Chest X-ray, AP view. Patient: 61 years old, sex M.
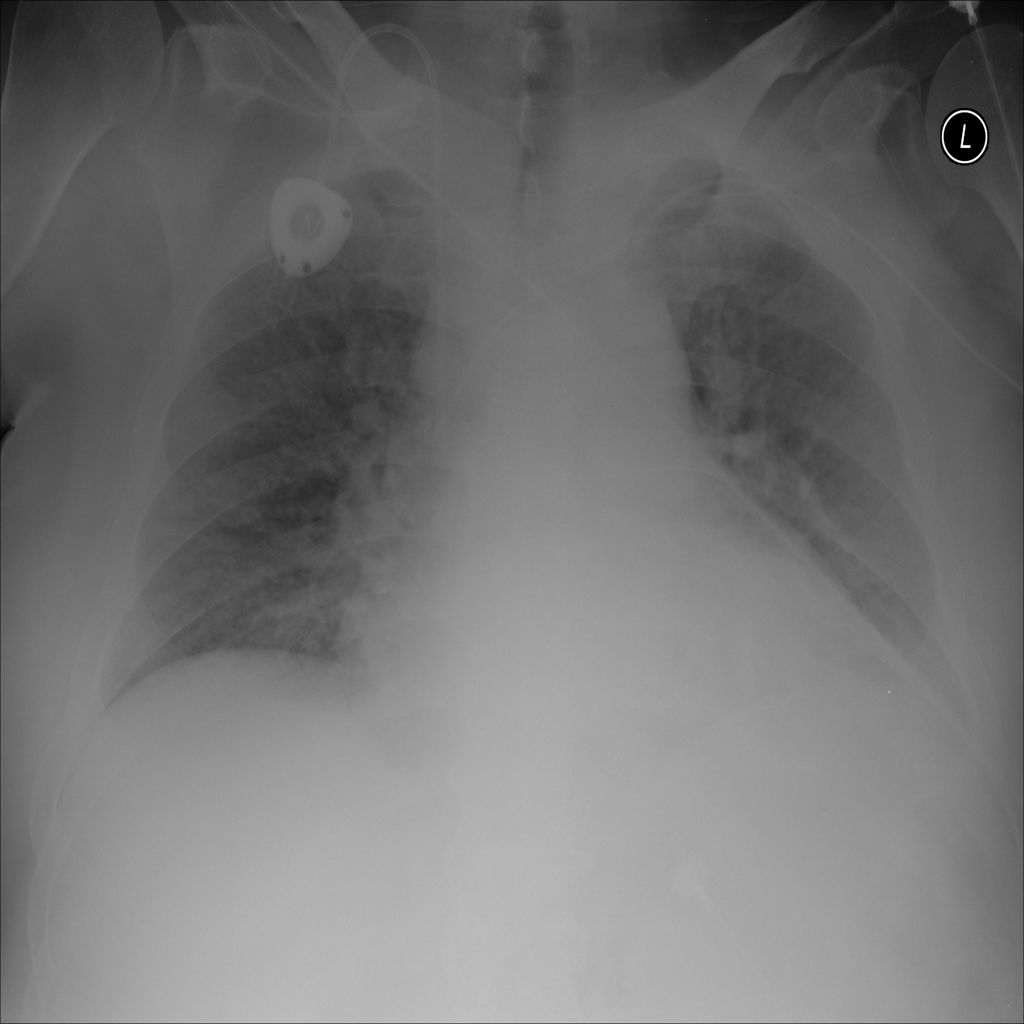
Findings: No Finding